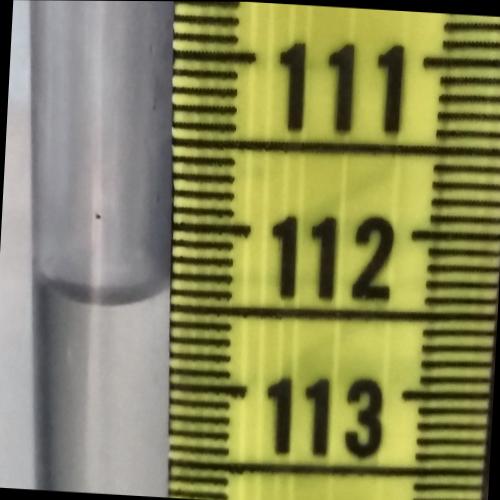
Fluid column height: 112.4 cm